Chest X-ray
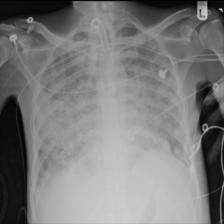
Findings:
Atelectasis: negative
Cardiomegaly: negative
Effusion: negative
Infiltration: negative
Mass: negative
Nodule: negative
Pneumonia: negative
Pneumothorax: negative
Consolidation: positive
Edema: negative
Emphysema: negative
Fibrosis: negative
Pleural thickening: negative
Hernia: negative